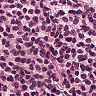
Metastatic tissue present: no